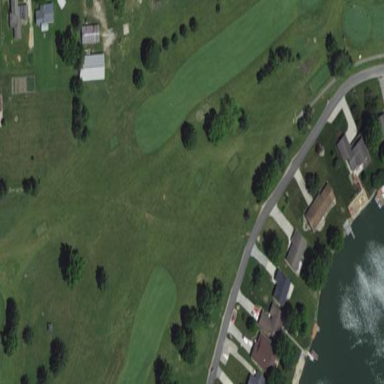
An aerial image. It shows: Scenic golf fairway.